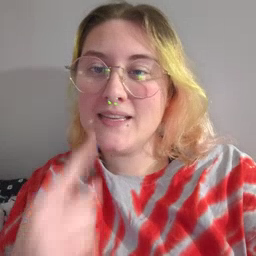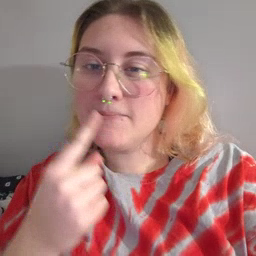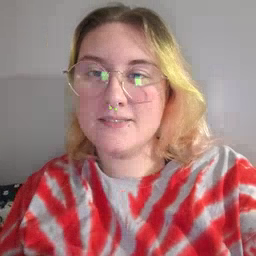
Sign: lips